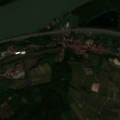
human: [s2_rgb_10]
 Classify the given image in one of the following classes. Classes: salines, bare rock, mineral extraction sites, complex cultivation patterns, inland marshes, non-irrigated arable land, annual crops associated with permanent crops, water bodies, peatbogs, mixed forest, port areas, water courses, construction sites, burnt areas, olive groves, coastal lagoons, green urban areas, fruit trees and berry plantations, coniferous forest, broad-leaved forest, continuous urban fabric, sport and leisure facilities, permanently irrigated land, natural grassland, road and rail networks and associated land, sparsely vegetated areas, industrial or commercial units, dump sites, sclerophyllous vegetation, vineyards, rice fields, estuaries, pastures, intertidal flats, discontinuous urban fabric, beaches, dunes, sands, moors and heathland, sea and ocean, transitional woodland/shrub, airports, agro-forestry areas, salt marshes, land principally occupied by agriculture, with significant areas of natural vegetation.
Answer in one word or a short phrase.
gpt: discontinuous urban fabric, vineyards, broad-leaved forest, mixed forest, water courses